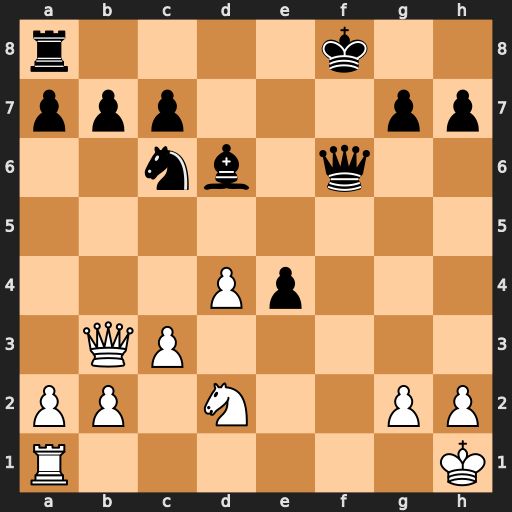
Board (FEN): r4k2/ppp3pp/2nb1q2/8/3Pp3/1QP5/PP1N2PP/R6K
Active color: w
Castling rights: -
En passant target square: -
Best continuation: Rf1 e3 Rxf6+ gxf6 Nf3